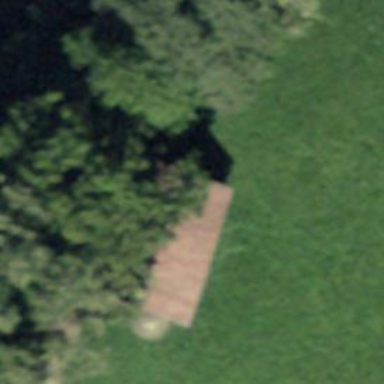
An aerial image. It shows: Rural barn.